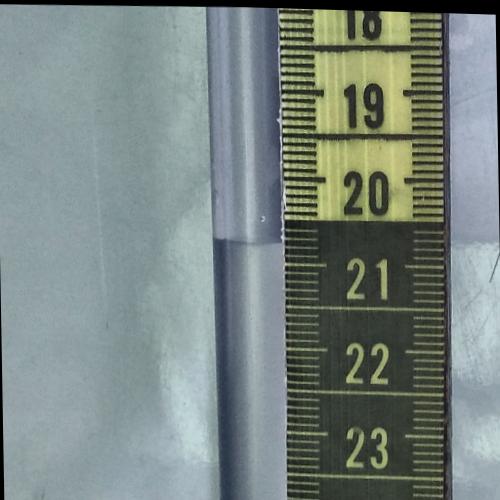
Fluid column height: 20.8 cm